Aerial crown-view tile of a tropical tree (Barro Colorado Island, Panama), acquired 20250915:
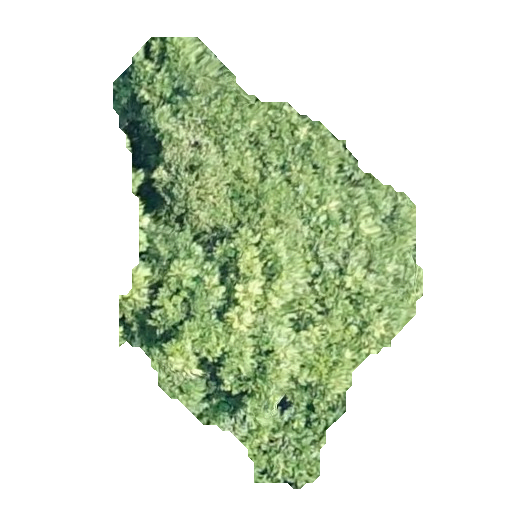
Species: Dipteryx oleifera
GBIF accepted scientific name: Dipteryx oleifera
Crown area: 125.928 m²